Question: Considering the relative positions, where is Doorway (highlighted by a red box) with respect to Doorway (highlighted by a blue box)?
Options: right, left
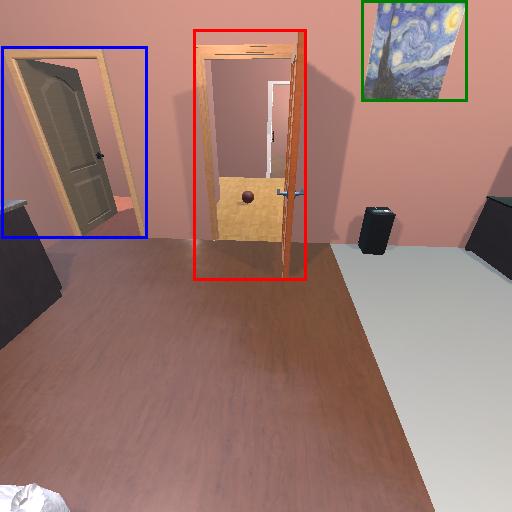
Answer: right